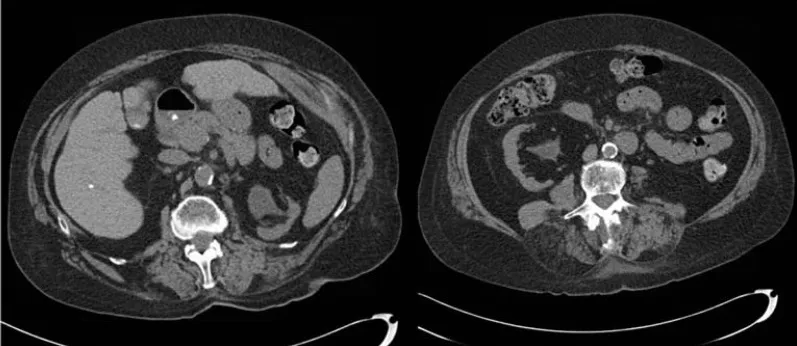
CT scan after 9 months of antibiotic therapy: No new left renal stones, improvement of left hydronephrosis and complete resolution of right renal stone.
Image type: radiology (ct)